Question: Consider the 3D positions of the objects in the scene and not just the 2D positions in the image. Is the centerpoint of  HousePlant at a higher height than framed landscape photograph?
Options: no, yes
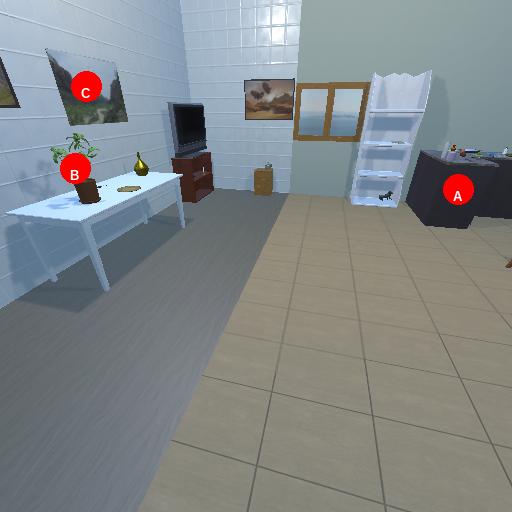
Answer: no